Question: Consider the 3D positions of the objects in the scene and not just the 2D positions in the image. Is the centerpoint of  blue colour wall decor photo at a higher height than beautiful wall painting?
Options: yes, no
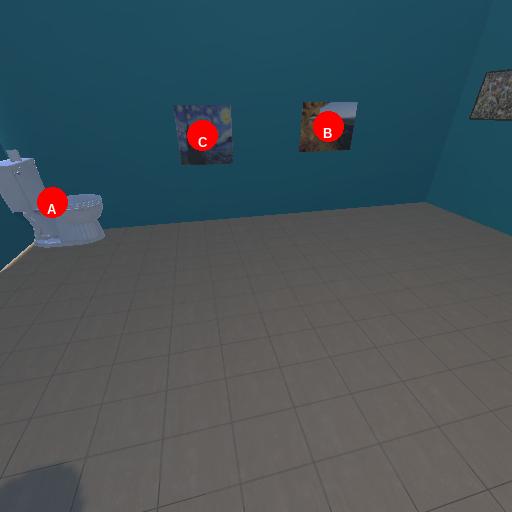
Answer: yes